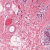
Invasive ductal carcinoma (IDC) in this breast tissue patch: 1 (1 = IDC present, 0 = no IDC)